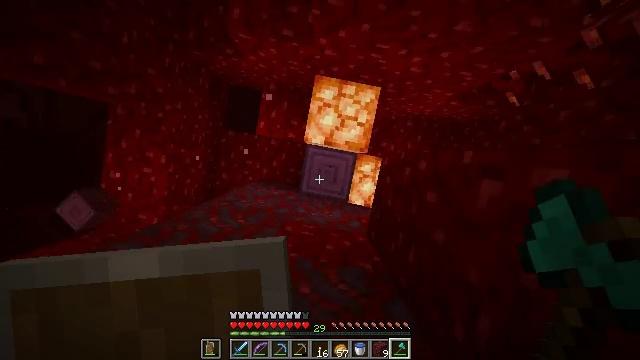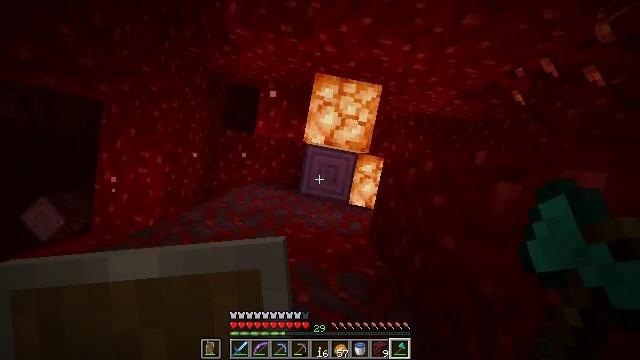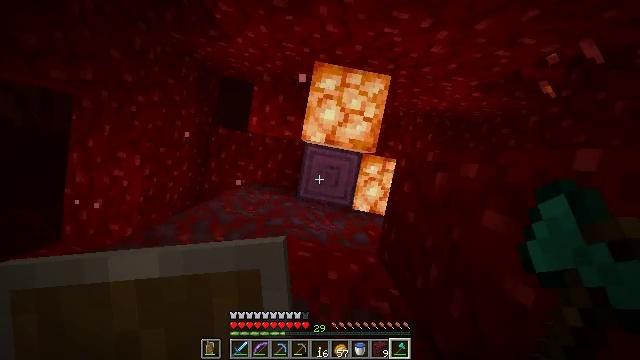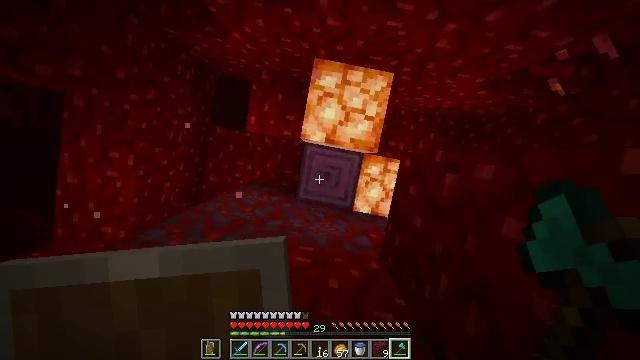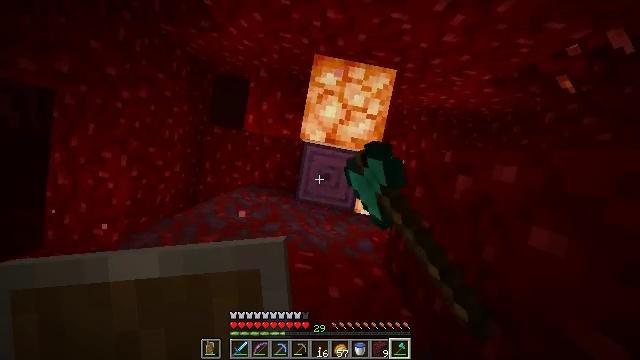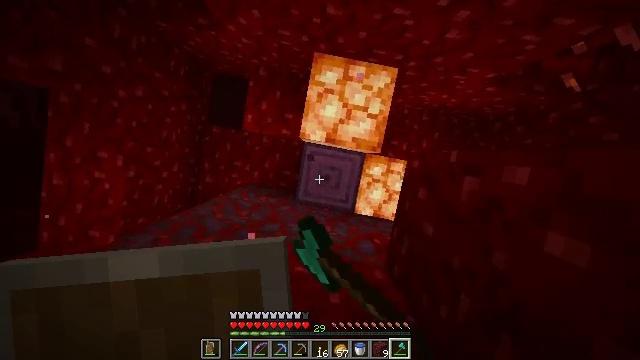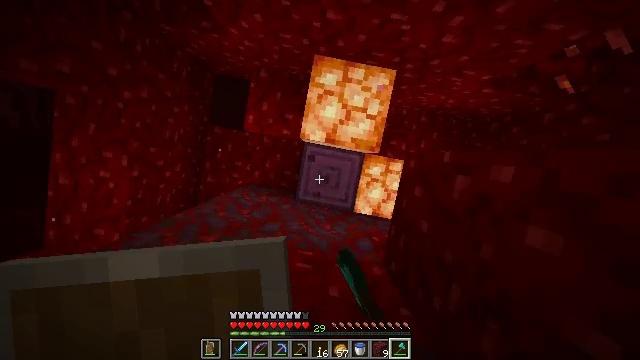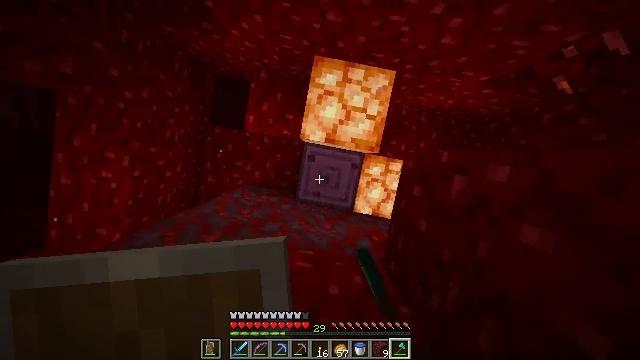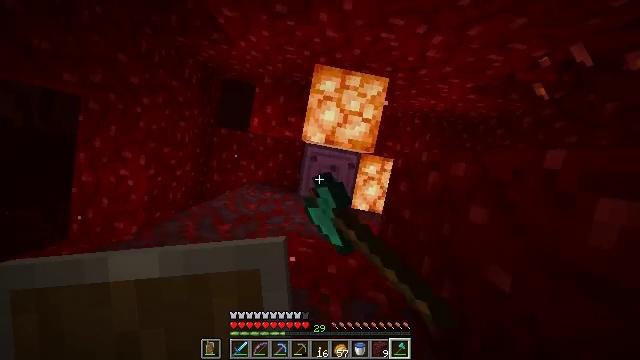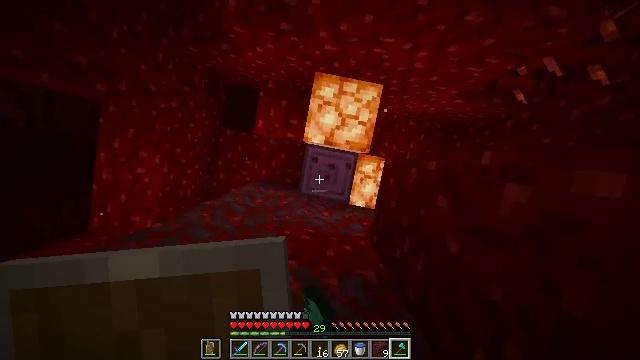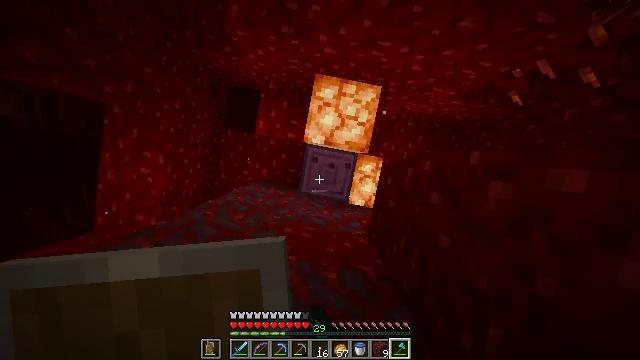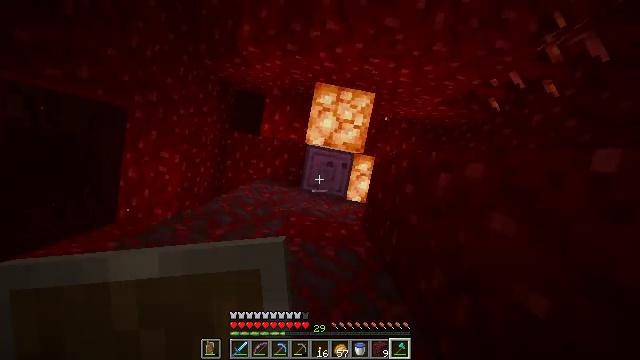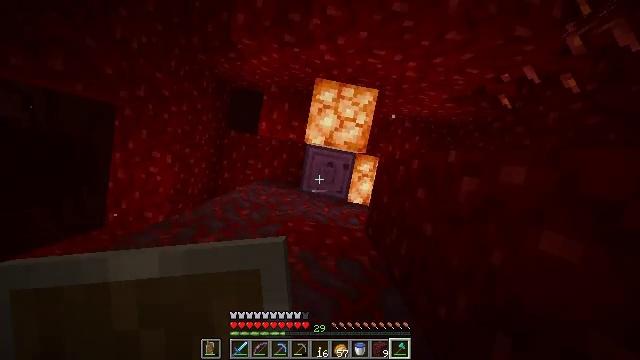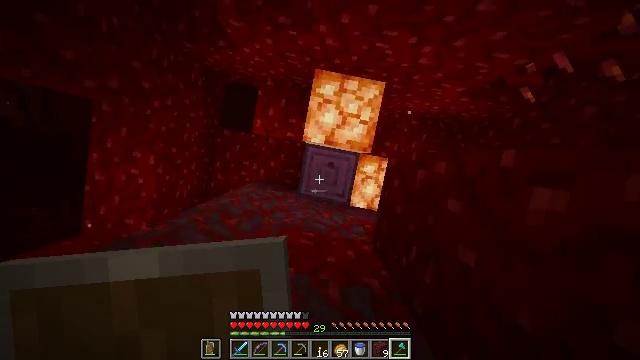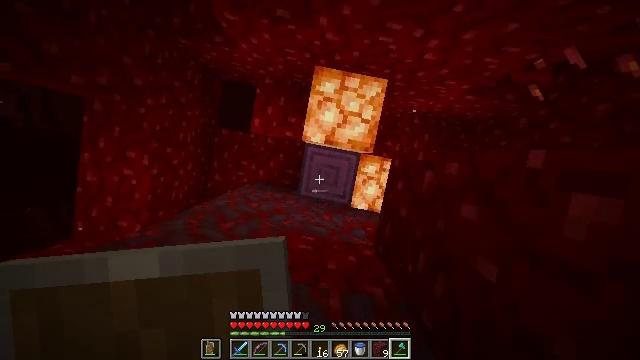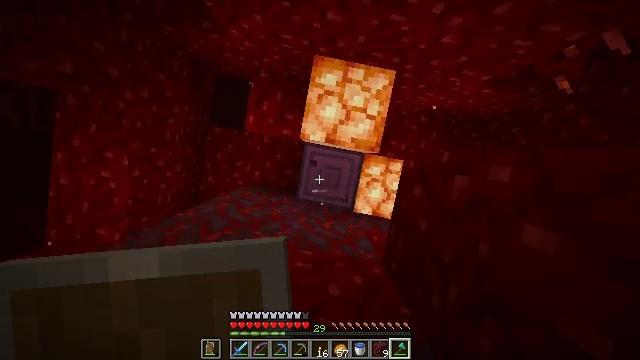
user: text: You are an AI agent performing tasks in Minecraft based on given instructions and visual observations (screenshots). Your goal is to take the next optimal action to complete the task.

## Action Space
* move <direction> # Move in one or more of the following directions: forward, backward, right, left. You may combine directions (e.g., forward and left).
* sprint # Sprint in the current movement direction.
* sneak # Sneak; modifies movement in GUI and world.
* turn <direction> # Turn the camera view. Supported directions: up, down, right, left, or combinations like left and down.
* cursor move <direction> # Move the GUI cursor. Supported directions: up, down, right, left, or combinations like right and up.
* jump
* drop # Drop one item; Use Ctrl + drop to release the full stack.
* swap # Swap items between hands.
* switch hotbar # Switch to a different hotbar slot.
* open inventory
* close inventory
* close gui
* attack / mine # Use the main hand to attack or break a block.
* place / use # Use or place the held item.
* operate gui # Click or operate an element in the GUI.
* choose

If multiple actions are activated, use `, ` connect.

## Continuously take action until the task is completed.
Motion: motion action
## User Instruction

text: Break the crimson stem to collect it.
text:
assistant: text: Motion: attack / mine, jump
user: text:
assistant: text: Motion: attack / mine, jump
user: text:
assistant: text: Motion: attack / mine, jump
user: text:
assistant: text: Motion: attack / mine, jump
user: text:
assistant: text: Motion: attack / mine, jump
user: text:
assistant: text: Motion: attack / mine, jump
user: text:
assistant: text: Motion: attack / mine, jump
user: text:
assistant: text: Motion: attack / mine, jump
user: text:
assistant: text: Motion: attack / mine, jump
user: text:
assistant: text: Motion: attack / mine, jump
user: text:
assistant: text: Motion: attack / mine, jump
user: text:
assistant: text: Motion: attack / mine, jump
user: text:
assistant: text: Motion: attack / mine, jump
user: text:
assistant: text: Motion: attack / mine, jump
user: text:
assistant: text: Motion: attack / mine, jump
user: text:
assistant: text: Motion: attack / mine, jump
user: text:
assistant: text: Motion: attack / mine, jump
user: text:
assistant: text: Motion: attack / mine, jump
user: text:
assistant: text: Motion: attack / mine, jump
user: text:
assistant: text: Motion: attack / mine, jump
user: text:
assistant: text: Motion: attack / mine, jump
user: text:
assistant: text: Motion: attack / mine, jump
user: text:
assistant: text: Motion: attack / mine, jump
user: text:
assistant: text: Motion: attack / mine, jump
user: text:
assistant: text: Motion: attack / mine, jump
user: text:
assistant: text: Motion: attack / mine, jump
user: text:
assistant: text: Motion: attack / mine, jump
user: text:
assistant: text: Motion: attack / mine, jump
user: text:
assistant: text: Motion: attack / mine, jump
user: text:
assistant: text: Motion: attack / mine, jump